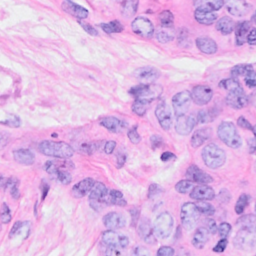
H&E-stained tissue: Breast